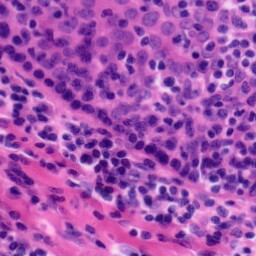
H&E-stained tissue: Tonsil